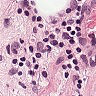
Metastatic tissue present: yes